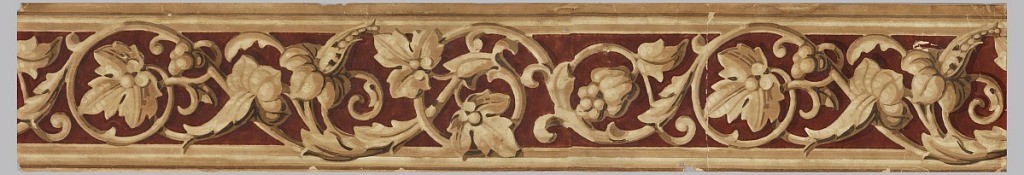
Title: Border
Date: ca. 1830
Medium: Block-printed, handmade paper
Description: Grape-like leaf rinceaux in neutral yellow on a dark red field.